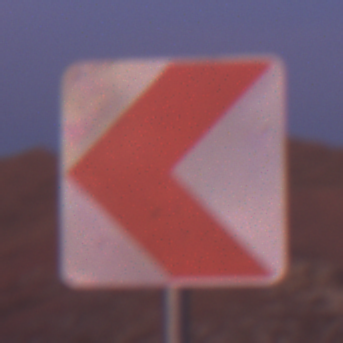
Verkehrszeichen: RichtungstafelnInKurvenKleinRechts
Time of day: Dawn
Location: Outdoor (Nature)
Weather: PartlyCloudy
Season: NotSpecified
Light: Natural